Aerial crown-view tile of a tropical tree (Barro Colorado Island, Panama), acquired 20250818:
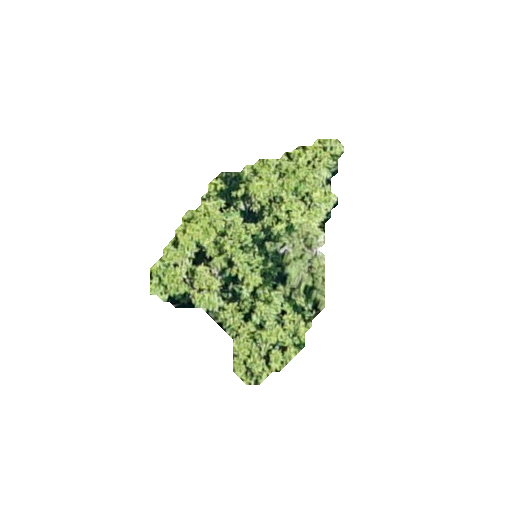
Species: Alseis blackiana
GBIF accepted scientific name: Alseis blackiana
Crown area: 39.222 m²